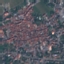
Land use / land cover class: Residential